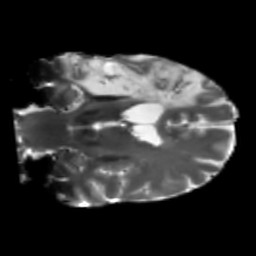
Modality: T2w
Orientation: coronal
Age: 49
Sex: male
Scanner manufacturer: siemens
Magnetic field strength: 3 T
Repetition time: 5.25 s
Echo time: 0.08 s